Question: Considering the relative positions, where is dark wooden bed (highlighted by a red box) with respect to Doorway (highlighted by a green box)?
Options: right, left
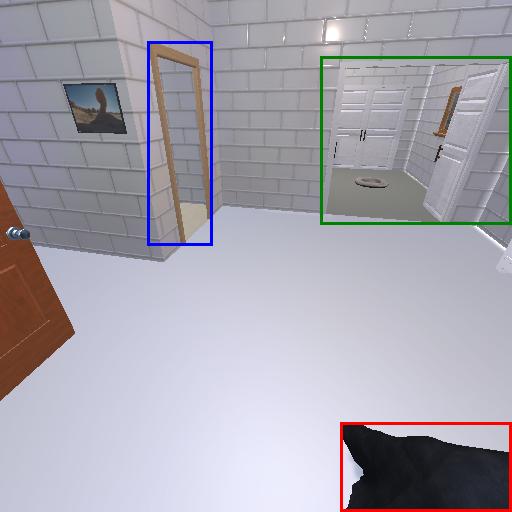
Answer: right